Field crop: maize
Growth stage: 2
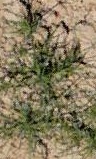
Species: salsola